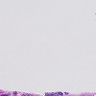
Metastatic tissue present: yes